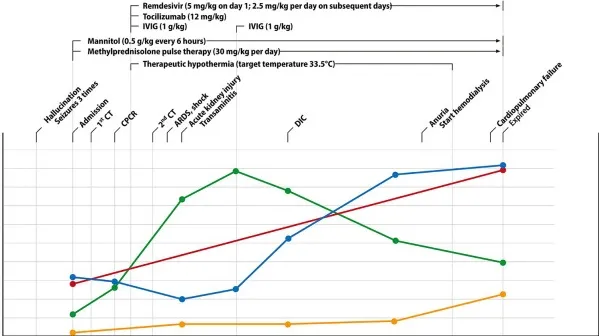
Serial biochemical data and cytokines profile in serum and cerebrospinal fluid. (A) The clinical course and the dynamic changes in inflammatory markers of this patient.
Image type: chart (chart)